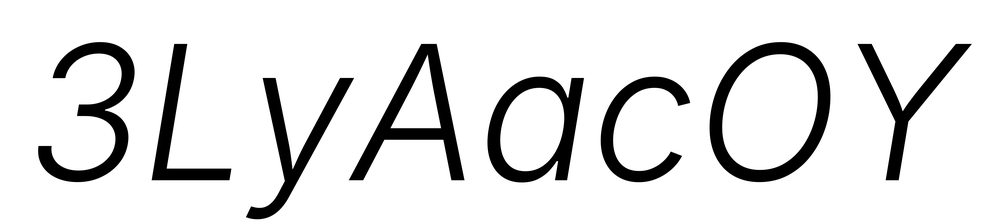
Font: Inter-Italic_Light_Italic